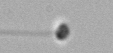
Label: flagellate